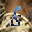
Label: 8